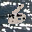
Label: 6